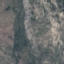
Land use / land cover: HerbaceousVegetation